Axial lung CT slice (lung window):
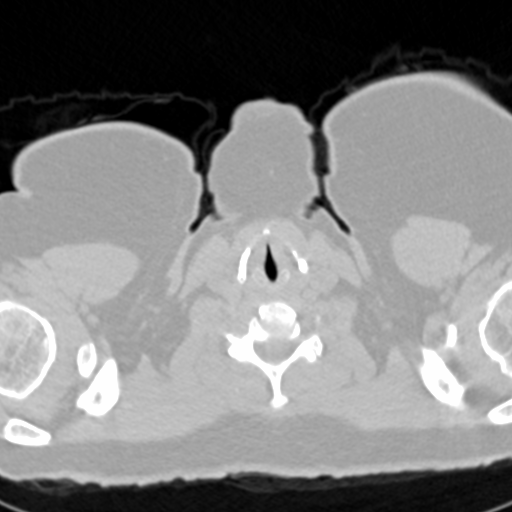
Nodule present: no